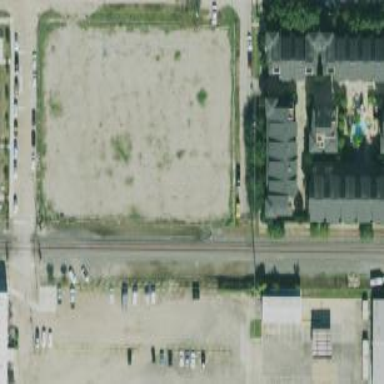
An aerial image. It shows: Brownfield site.